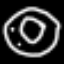
Label: donut